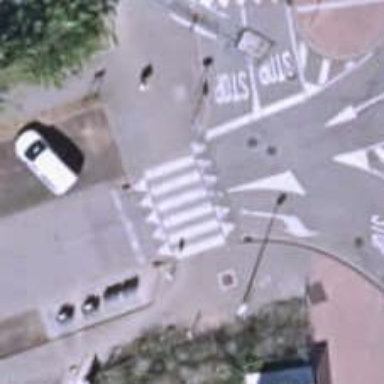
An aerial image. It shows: Marked crossing with traffic-calming table.